Field crop: maize
Growth stage: 1
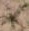
Species: salsola